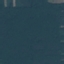
Land use / land cover class: Forest